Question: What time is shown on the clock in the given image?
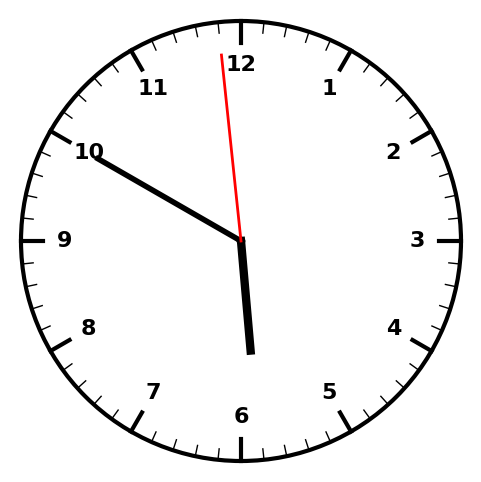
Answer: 05:49:59